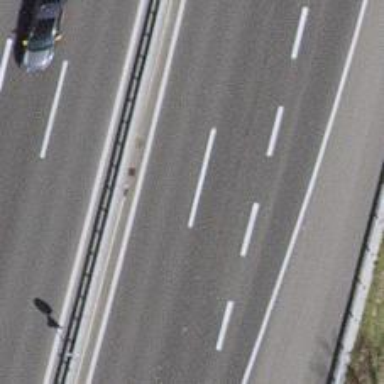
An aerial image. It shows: View of motorway.